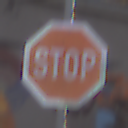
Verkehrszeichen: Stop
Umgebung: Outdoor, Urban
Tageszeit: MorningAfternoon
Wetter: PartlyCloudy
Licht: Natural
Jahreszeit: NotSpecified
Kontrast: LowContrast